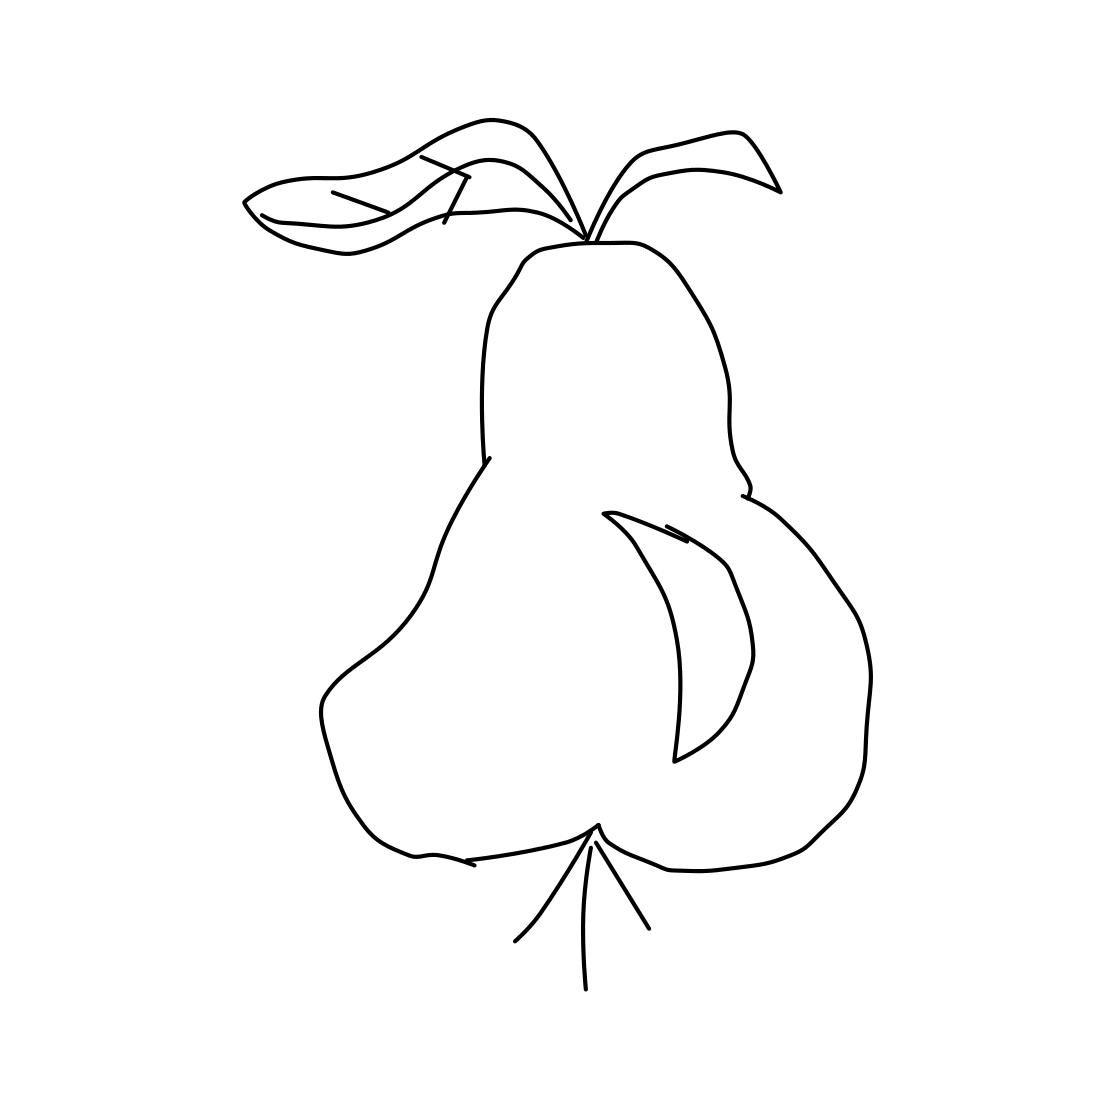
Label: pear